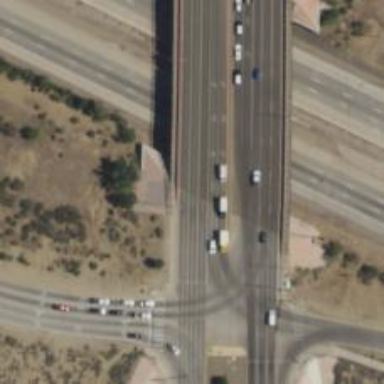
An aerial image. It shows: Secondary road crossing bridge.